【题型】填空题　【知识点】解析几何　【难度】medium
一质点在矩形$ABCD$内运动，从$AB$的中点$O$沿一确定方向发射到该顶点，依次由线段$BC$、$CD$、$DA$反射，反射点分别为$P_1$、$P_2$、$P_3$（入射角等于反射角），最后落在线段$OA$上的$P_4$（不包括端点）。若$A(-1,0)$、$B(1,0)$、$C(1,1)$和$D(-1,1)$，则$OP_4^*$的斜率的取值范围是\underline{\ \ \ \ \ \ \ \ \ \ }。

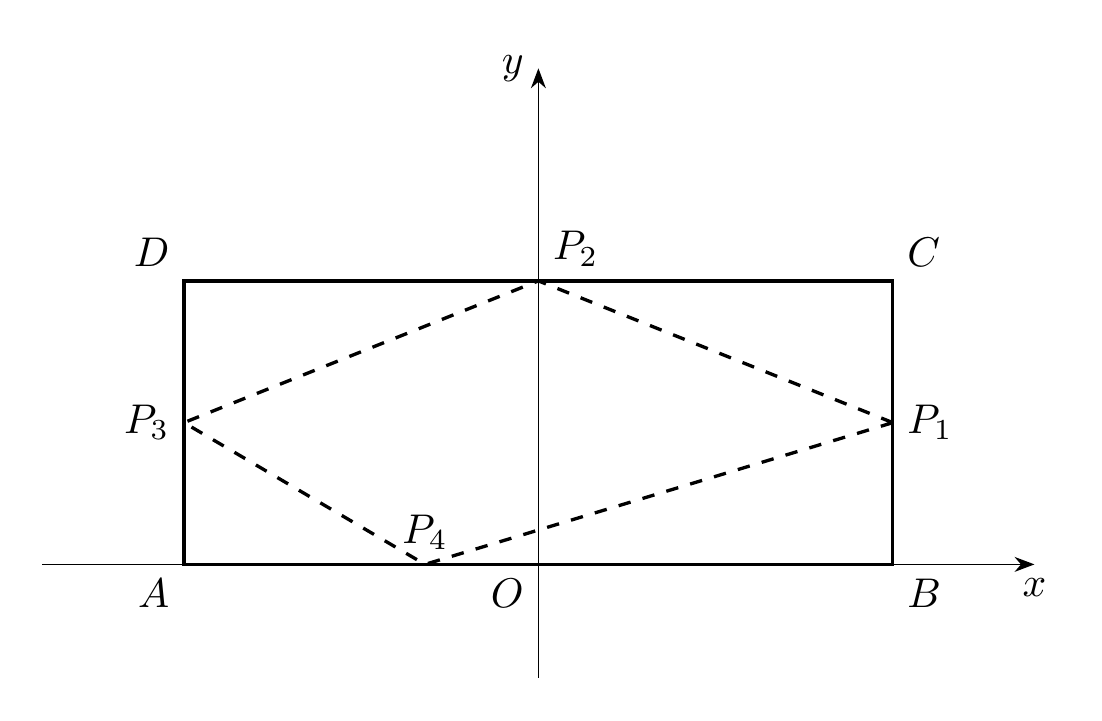
【解答】
\textbf{【答案】} $\left(\frac{1}{2},\frac{2}{3}\right)$

\textbf{【知识点】} 斜率公式的应用、直线与线段的相交关系求斜率范围

\textbf{【分析】} 根据题意线段$OP_4\parallel P_1P_2$，$P_1P_2\parallel P_3P_4$，分别找出$P_4$点落在线段$OA$上的临界位置，即可求解。

\textbf{【详解】} 由题意知：$OP_4\parallel P_1P_2$，$P_1P_2\parallel P_3P_4$，设$P_1(1,b)$，则线段$OP_1$的斜率：$k=\frac{b-0}{1-0}=b$，
为使$P_4$点落在线段$OA$上（不包括端点），所以得：当$P_4$落到点$O$，点$A$时为相应的两种临界位置，

当$P_4$落到点$O$时：
由题意知：$O$点为$AB$的中点，且从$O$点出发又回到$O$点，所以可得：此时$P_1$位于线段$BC$的中点位置，
所以得此时$OP_4^*$的斜率：$k_1=b=\frac{1}{2}$；

当$P_4$落到点$A$时：
$P_4$与点$A$重合，如下图所示，设$\angle P_1OB=\theta$，可得：$\angle P_1P_2C=\angle DP_2P_3=\theta$，且$\tan\theta=b$，
所以得：$CP_2=1-b$，$CP_1=\frac{1-b}{b}=\frac{1}{b}-1$，$DP_3=3-\frac{1}{b}$，
所以得：$\tan\theta=\frac{DP_3}{DP_2}=\frac{1}{3-\frac{1}{b}}=b$，解之得：$b=\frac{2}{3}$，
所以此时斜率：$k_2=\frac{2}{3}$，

综上所述：可得$OP_4^*$的斜率范围为：$\frac{1}{2}<k<\frac{2}{3}$，即$\left(\frac{1}{2},\frac{2}{3}\right)$。

故答案为：$\left(\frac{1}{2},\frac{2}{3}\right)$。

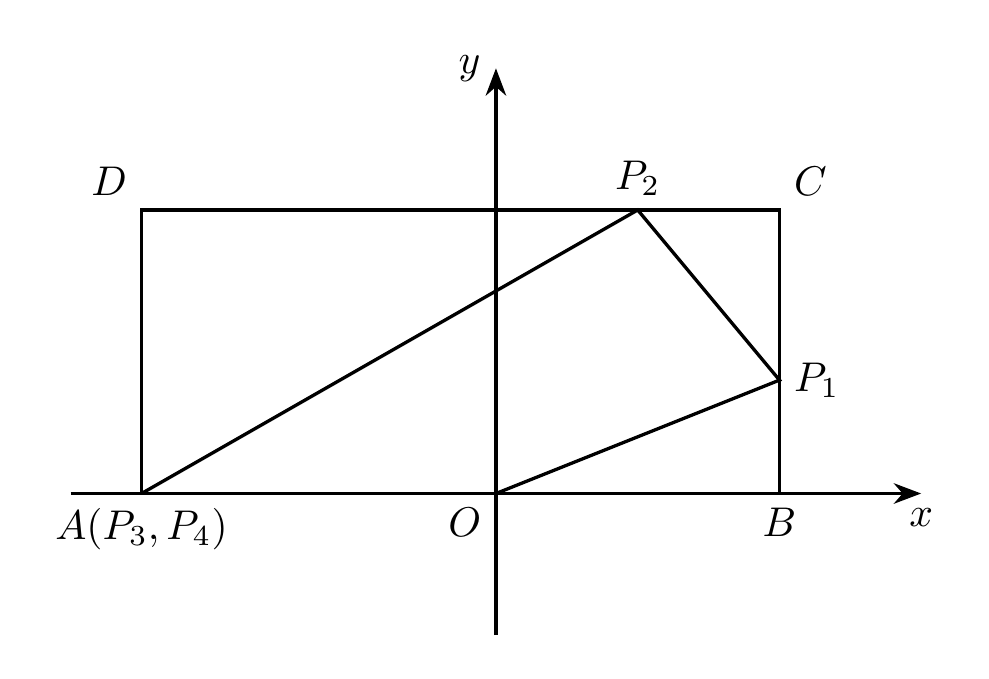